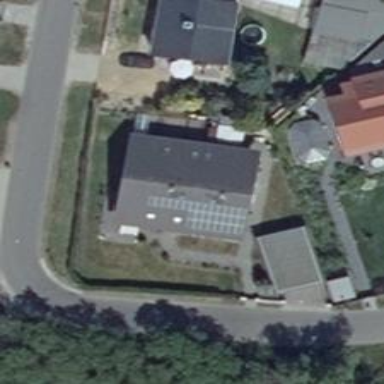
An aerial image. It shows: Residential building.